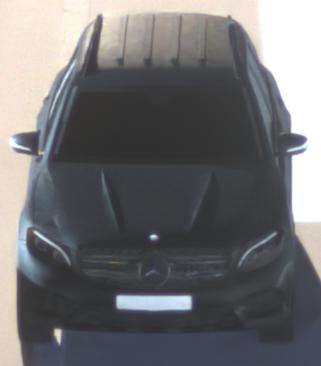
Make: Mercedes-Benz
Model: GLC 250
Detailed model: GLC (253)
Model produced from: 2015/09
Model produced until: 2018/05
Doors: 5
Color: black
Road condition: dry road
Daytime: night
Contrast: high contrast